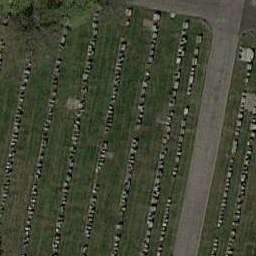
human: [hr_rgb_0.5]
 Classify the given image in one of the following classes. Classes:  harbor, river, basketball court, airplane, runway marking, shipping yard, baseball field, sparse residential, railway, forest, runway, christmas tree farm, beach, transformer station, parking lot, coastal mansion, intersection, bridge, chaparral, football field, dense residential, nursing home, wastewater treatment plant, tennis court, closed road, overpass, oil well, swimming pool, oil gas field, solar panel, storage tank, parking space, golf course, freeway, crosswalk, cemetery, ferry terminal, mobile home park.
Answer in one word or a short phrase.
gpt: cemetery